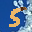
Label: 5